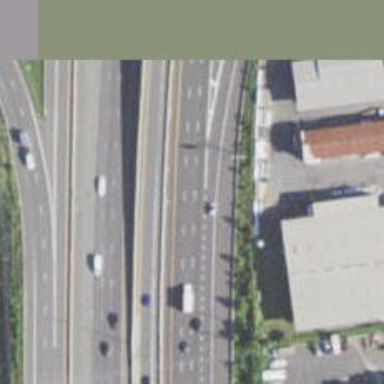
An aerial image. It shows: Motorway junction.